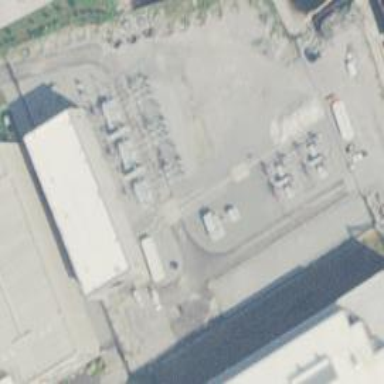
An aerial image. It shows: Distribution level power substation.